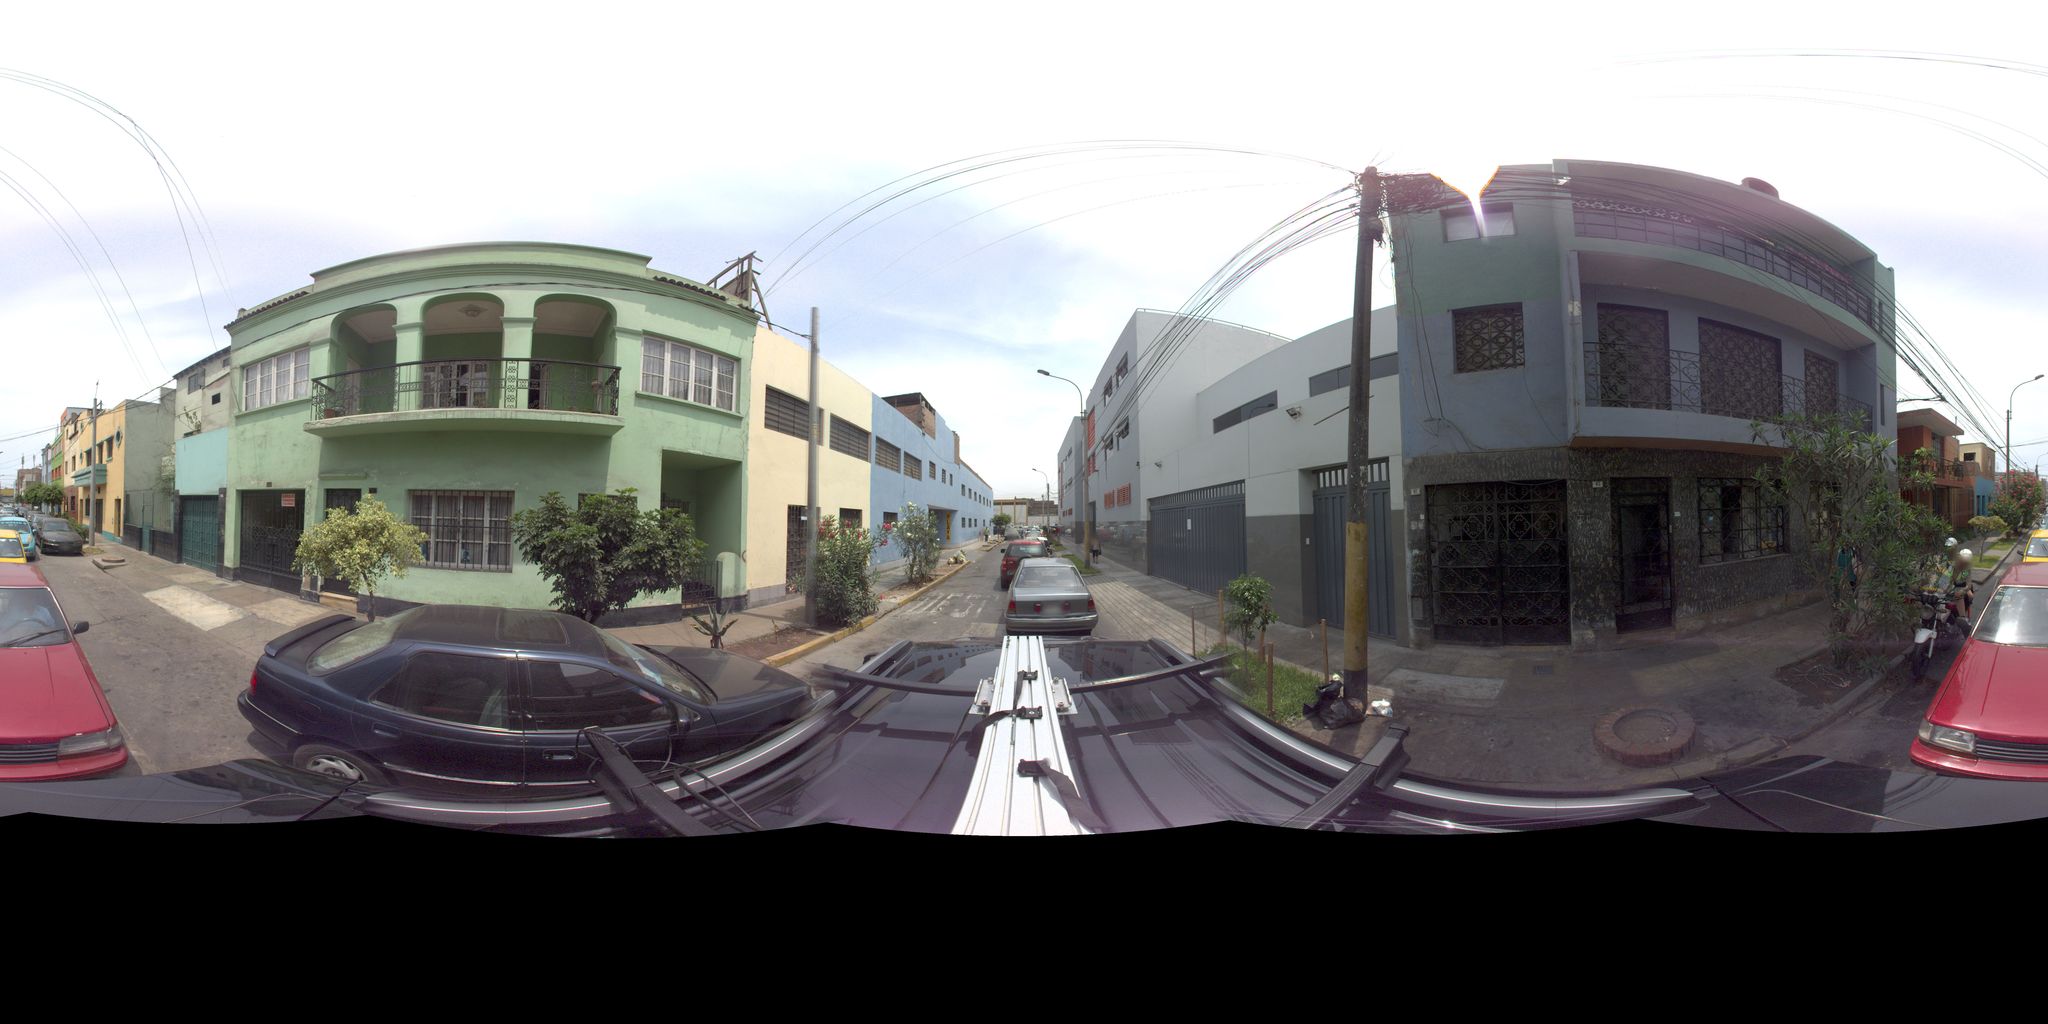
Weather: clear
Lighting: day
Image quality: good
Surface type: driving surface
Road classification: residential
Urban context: urban centre
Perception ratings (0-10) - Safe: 2.45, Lively: 9.12, Beautiful: 1.65, Boring: 1.25, Depressing: 3.83, Wealthy: 4.75